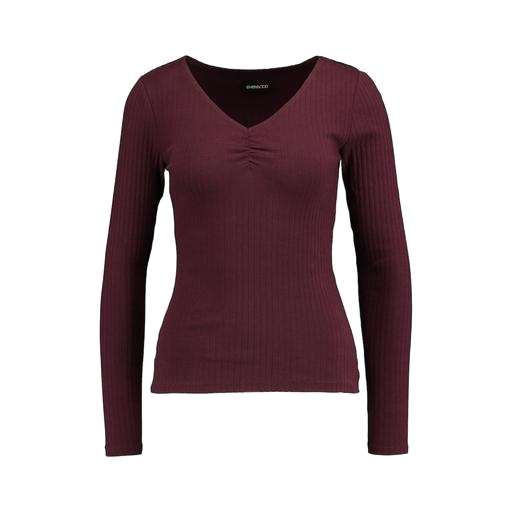
her longsleeve top, long-sleeve top, long-sleeve t-shirt only macy, white background